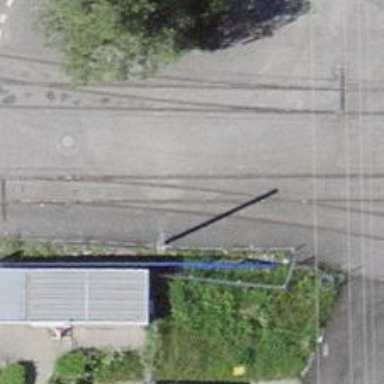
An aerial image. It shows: Railway switch.